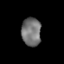
Tissue: lung
Cell type: Epithelial cells
Senescence score: 0.2303
Nuclear area (px): 543
Mean DAPI intensity: 115.302